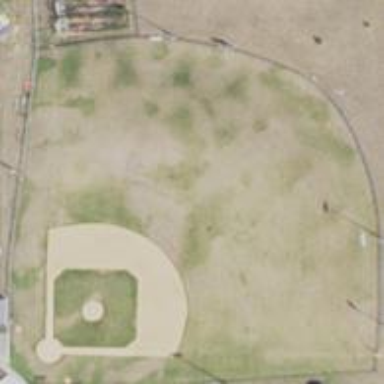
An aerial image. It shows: Baseball pitch for leisure land activities.